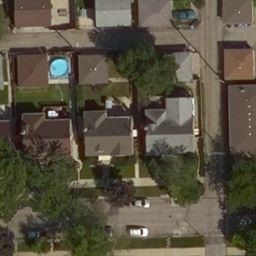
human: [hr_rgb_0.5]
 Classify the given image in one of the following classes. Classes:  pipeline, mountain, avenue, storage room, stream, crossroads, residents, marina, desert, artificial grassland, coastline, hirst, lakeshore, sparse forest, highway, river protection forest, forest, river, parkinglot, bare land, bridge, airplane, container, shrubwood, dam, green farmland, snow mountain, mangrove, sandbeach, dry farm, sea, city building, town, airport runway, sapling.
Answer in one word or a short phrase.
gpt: residents